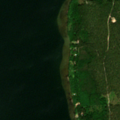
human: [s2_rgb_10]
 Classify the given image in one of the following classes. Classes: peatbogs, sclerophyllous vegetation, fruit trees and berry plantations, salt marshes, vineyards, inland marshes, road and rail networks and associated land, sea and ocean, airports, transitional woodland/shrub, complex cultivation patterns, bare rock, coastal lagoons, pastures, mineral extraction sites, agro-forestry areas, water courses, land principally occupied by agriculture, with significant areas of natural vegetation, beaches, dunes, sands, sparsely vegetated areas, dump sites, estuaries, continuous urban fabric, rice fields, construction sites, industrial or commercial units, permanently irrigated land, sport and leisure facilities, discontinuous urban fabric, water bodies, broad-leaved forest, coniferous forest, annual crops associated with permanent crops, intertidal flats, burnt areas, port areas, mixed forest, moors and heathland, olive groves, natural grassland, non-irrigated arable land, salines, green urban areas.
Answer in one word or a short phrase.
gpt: coniferous forest, water bodies